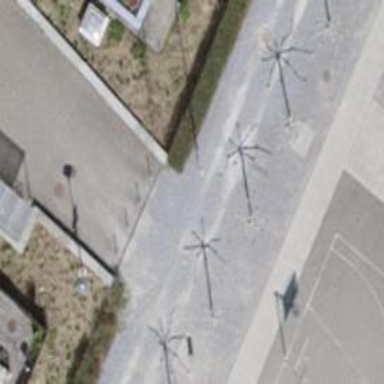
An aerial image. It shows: Bollard barrier.